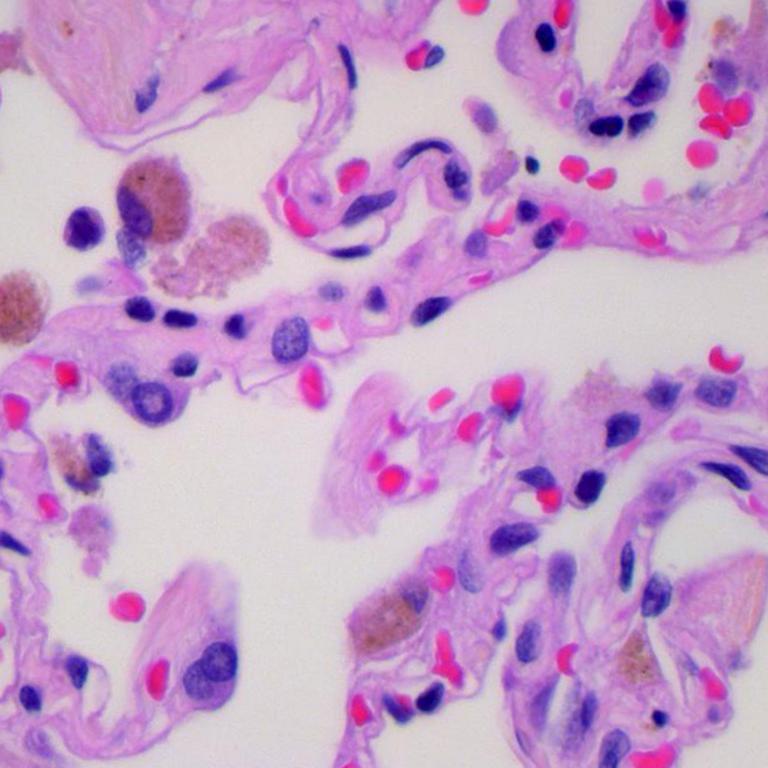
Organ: lung
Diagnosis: benign